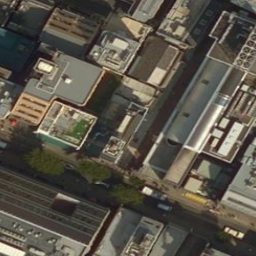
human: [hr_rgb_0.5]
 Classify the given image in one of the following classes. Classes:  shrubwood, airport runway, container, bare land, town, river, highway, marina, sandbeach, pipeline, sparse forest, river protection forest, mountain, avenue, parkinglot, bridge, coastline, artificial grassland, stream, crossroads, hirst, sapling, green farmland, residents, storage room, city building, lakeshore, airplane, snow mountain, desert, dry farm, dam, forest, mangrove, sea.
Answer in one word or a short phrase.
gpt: city building